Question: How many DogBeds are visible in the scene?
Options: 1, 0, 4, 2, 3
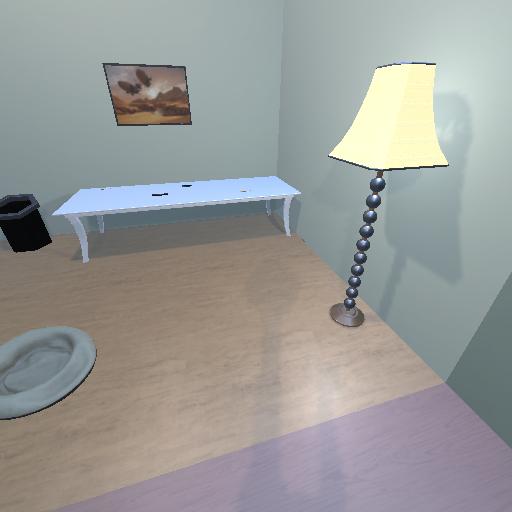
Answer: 1